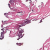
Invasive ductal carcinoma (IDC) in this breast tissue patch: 0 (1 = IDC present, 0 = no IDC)